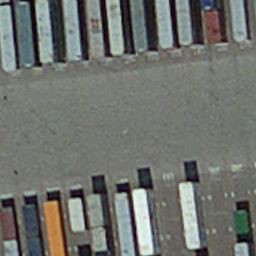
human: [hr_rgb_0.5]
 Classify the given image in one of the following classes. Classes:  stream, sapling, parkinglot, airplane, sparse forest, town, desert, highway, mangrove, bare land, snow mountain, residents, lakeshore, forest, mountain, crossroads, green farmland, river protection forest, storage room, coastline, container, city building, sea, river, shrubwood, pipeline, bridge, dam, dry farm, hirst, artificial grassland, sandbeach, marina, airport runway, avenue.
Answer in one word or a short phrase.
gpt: container